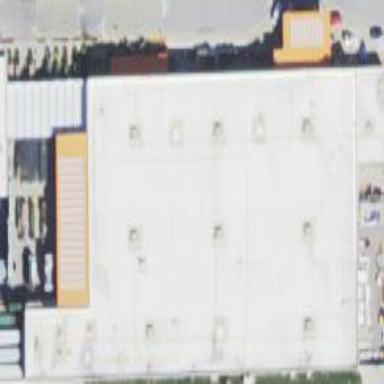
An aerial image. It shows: Retail building.